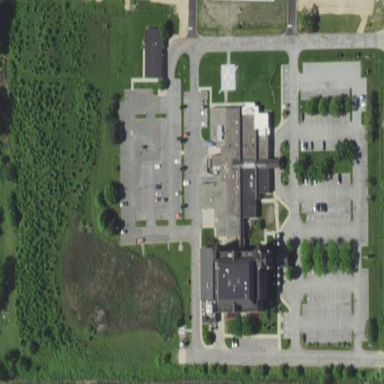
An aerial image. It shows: Healthcare facility identified as hospital.